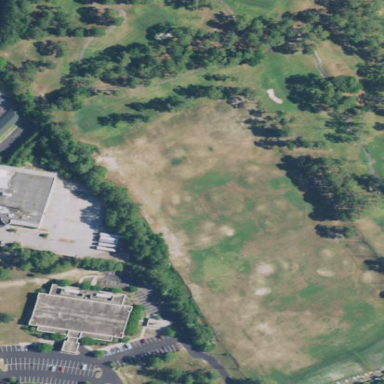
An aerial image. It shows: Driving range for golf on grass.